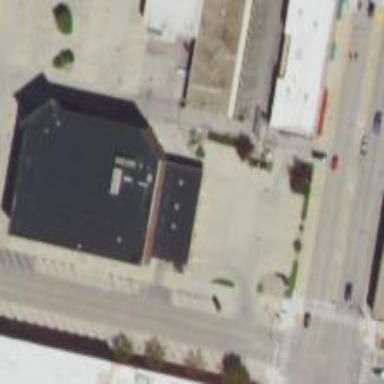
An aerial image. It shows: Bank building.